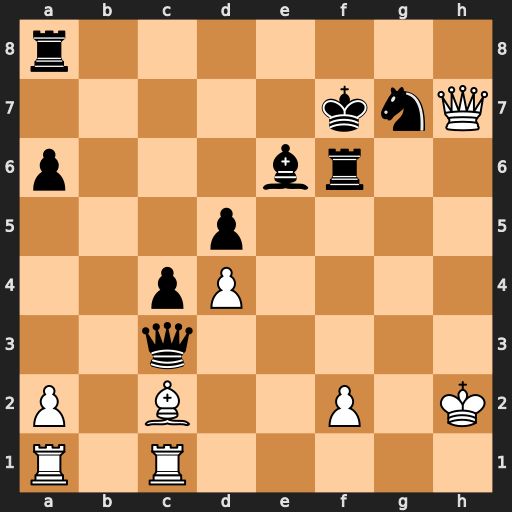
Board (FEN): r7/5knQ/p3br2/3p4/2pP4/2q5/P1B2P1K/R1R5
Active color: w
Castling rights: -
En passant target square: -
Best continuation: Bg6+ Rxg6 Rxc3